Question: i have this code, i have loaded iris data set, scattered the data into two classes(in a one versus all form) i have designed a single layer perceptron, W_ are the weights and the code for plotting is as followed:
'''
x = train_s[: , 1].T
y = train_s[: , 2].T
label = train_t
colors = ['green','blue']
plt.scatter(x, y, c=label, cmap=matplotlib.colors.ListedColormap(colors))
x1 = np.linspace(4,8)
y1 = np.linspace(1.5,5)
X,Y = np.meshgrid(x1,y1)
plt.plot([0,W_[1]],[0,W_[2]])
plt.show()
'''
But the resulting figure is like this:

How can this be fixed?
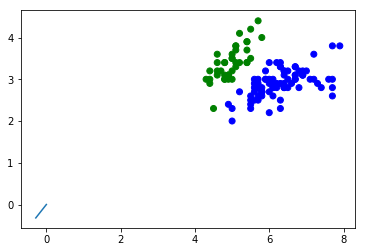
Answer: You want to cross this plot line : 'plt.plot([0,W_[1]],[0,W_[2]])' with your scatter plot?
If so the suppose problem are in this range plot.
Your scatter plot have this axis ranges:
X: 4~8
Y: 1.5~5
But you line plot have the ranges
X:[0,W_[1]]
Y:[0,W_[2]]
You should ''normalize'' both ranges to have a good graphical merge.